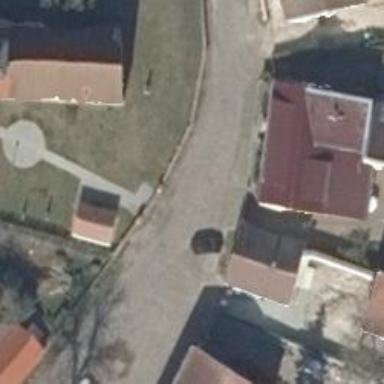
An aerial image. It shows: Residential road.